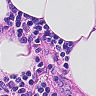
Metastatic tissue present: no